Field crop: maize
Growth stage: 1
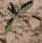
Species: atriplex